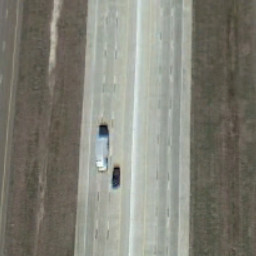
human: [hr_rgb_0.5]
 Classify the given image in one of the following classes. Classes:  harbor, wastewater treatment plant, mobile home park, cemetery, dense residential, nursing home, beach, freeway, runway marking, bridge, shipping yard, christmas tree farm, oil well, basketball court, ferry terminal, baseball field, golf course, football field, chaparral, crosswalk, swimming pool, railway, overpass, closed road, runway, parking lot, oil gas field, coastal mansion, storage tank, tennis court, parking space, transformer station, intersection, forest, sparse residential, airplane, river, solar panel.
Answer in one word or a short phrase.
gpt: freeway